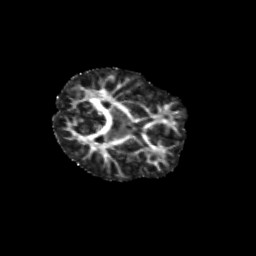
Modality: FA
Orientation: axial
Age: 13
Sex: male
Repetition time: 9.512 s
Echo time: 0.089 s